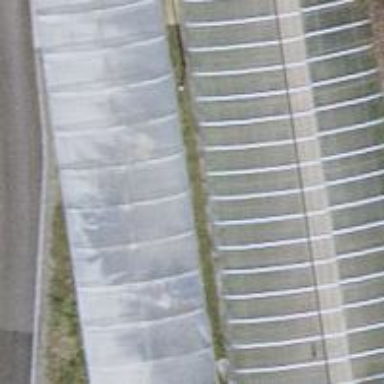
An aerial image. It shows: Greenhouse.